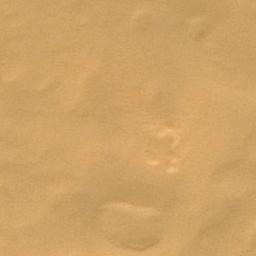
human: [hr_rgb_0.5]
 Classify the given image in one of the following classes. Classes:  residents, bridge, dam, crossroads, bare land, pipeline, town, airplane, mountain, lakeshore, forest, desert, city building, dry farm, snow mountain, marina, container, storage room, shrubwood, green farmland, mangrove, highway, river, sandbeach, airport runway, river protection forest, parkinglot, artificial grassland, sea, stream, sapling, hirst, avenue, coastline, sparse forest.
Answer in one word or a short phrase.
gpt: desert